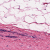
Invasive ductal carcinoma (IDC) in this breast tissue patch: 0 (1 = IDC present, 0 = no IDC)